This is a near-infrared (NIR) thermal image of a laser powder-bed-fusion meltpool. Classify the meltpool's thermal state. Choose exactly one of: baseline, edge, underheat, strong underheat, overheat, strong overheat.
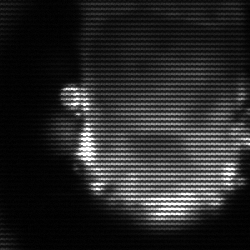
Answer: baseline